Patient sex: M
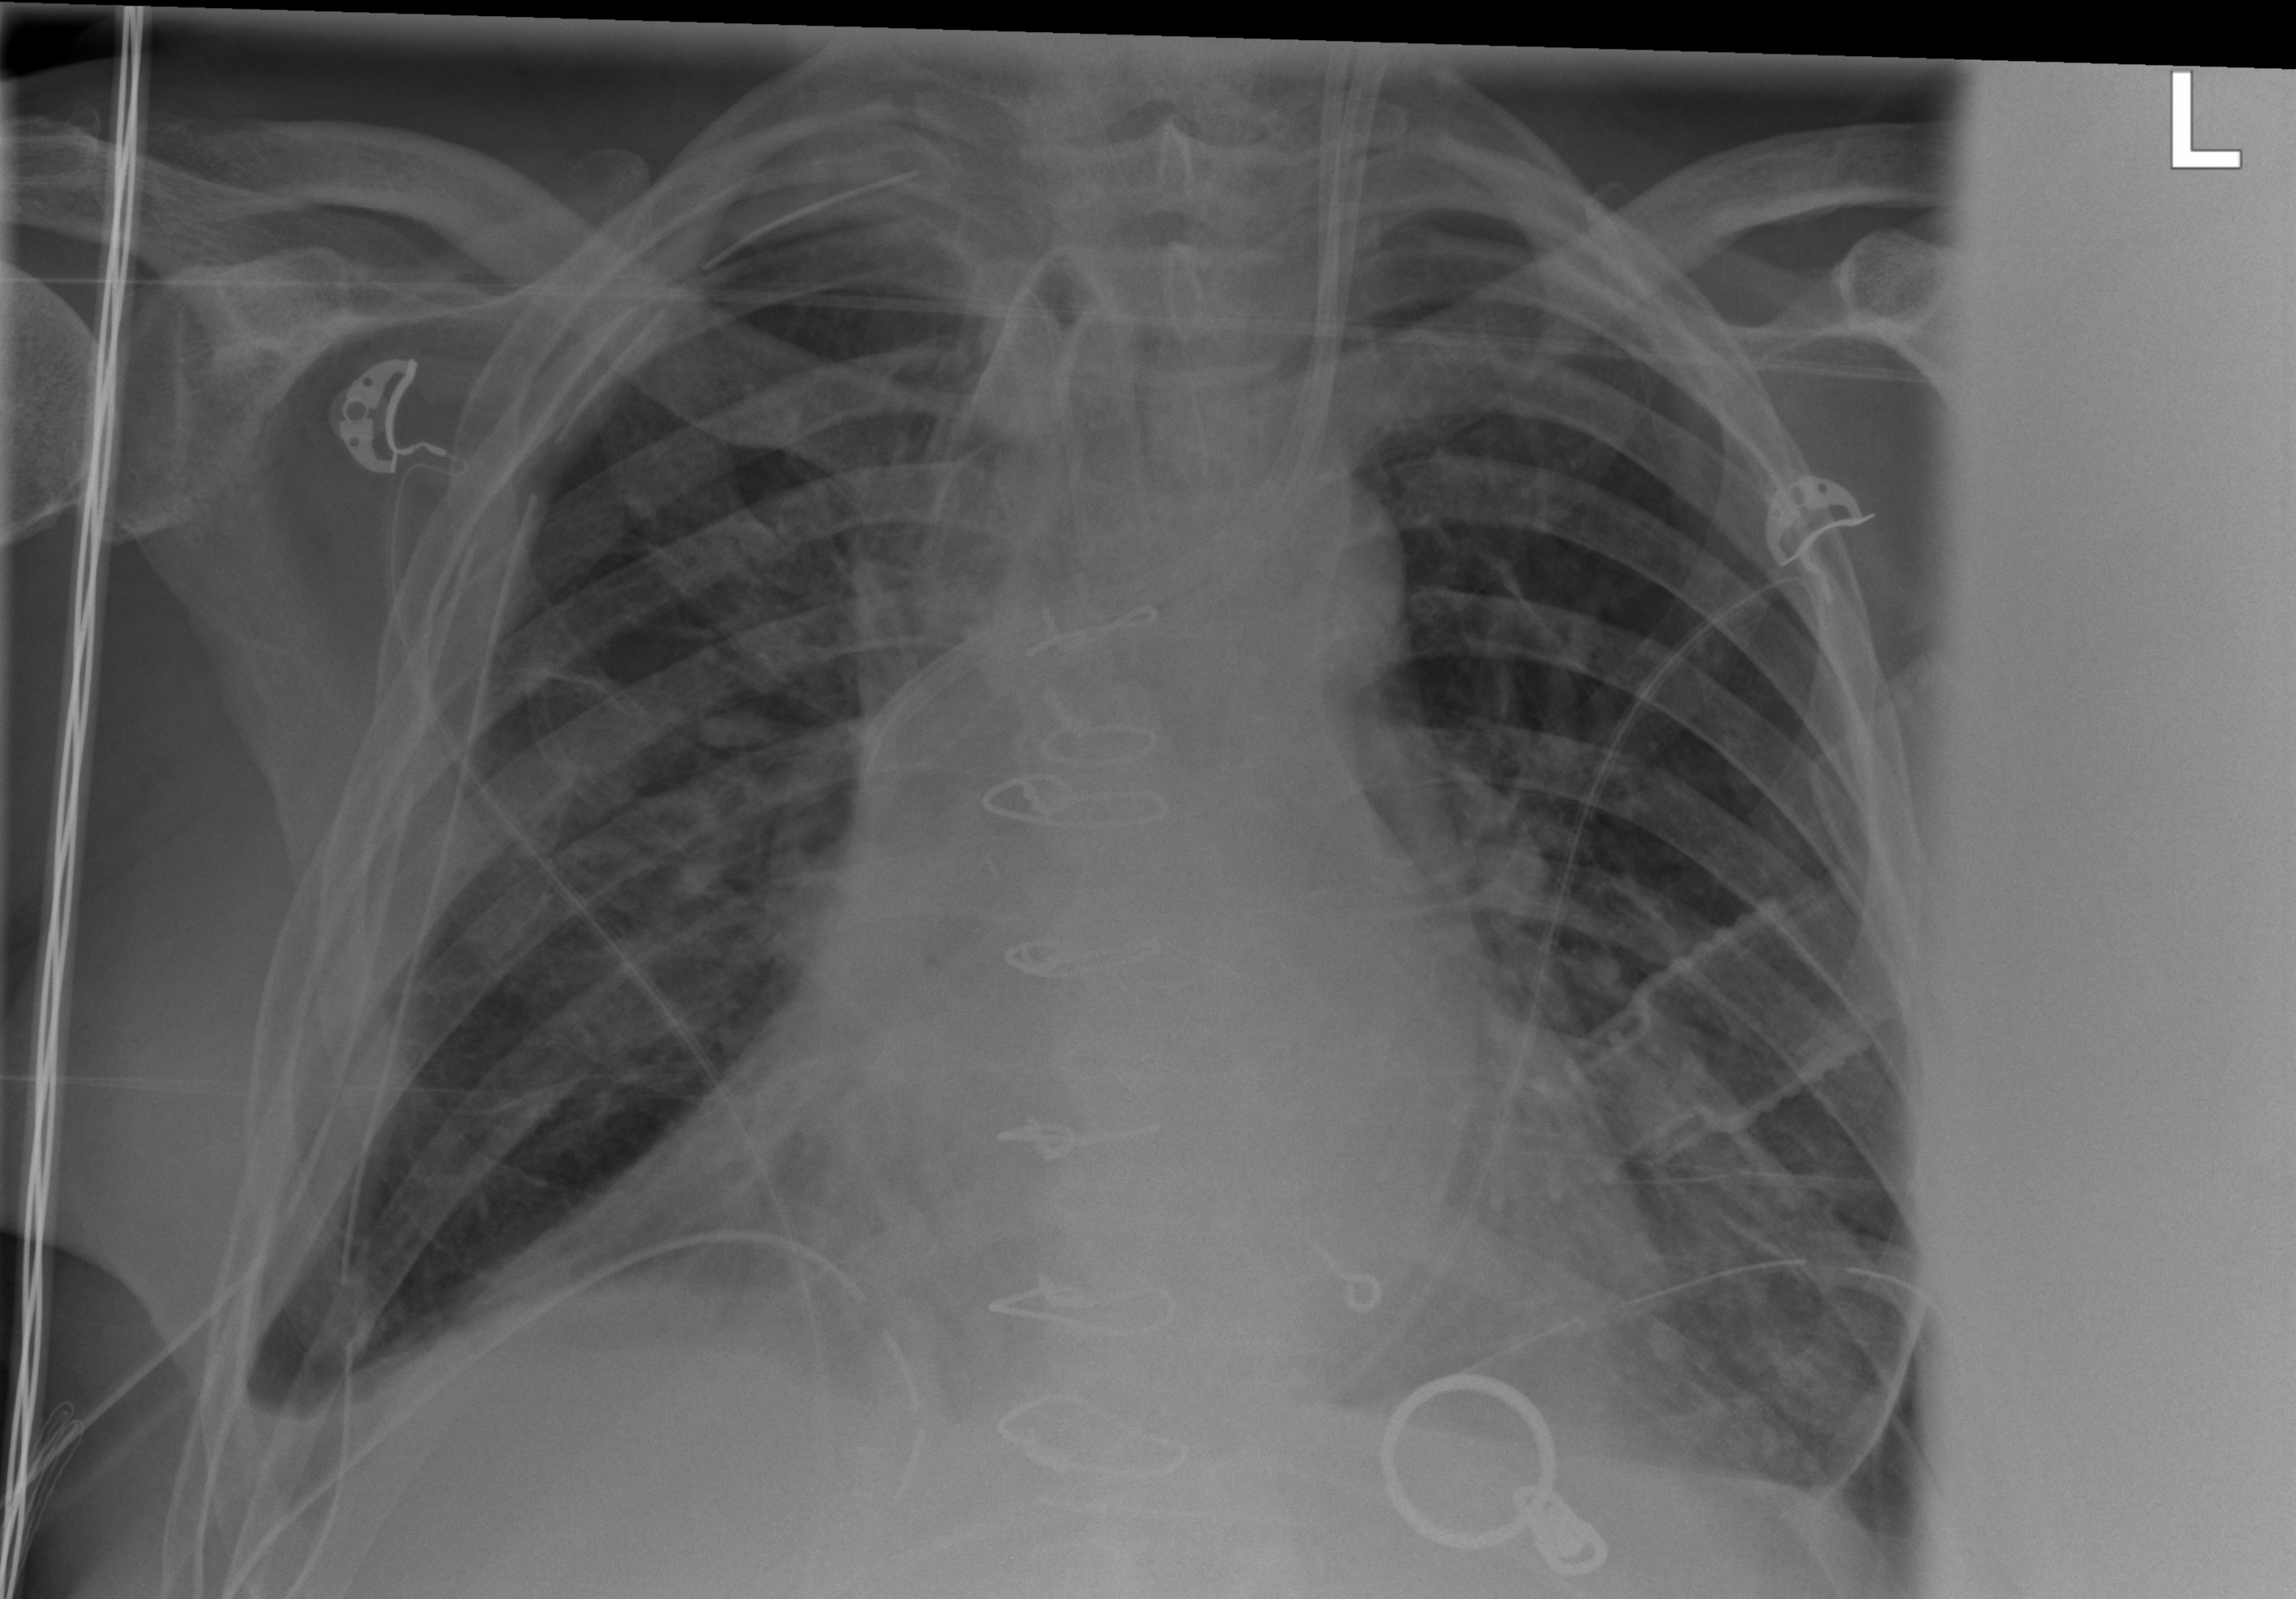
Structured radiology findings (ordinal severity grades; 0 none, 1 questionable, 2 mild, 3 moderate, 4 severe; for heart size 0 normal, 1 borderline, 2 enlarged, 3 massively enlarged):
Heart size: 1
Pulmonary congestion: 2
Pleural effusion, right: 2
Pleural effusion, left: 1
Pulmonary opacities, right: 2
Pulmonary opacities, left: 2
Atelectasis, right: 2
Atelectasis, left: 2